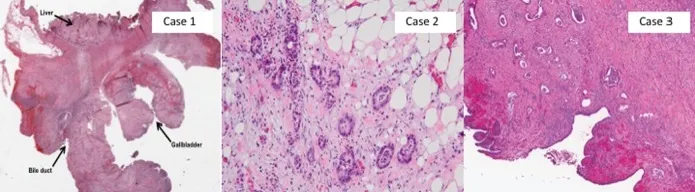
Comparison of pathology. Case 1 on low-powered view (10x, hematoxylin-eosin) showing part of the gallbladder wall with abundant surrounding inflammation and fibrosis extending into the hepatic bed and adjacent bile duct. Case 2 on high-powered view, showing adenocarcinoma (200x, hematoxylin-eosin). Case 3 on medium-powered view (40x, hematoxylin-eosin), showing pancreatic ductal adenocarcinoma involving the bile duct.
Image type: pathology (h&e)